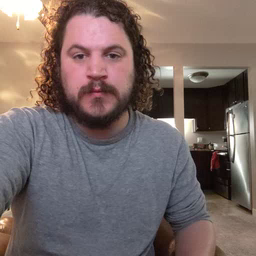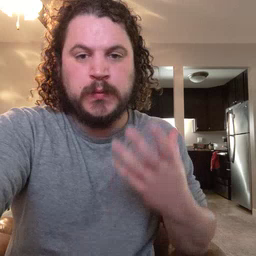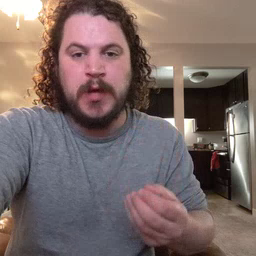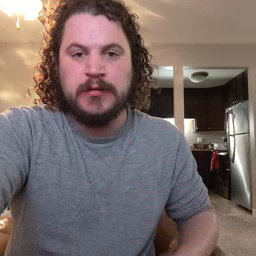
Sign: wet